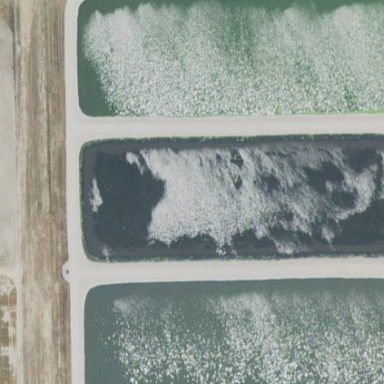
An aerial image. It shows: Sewage reservoir surrounded by water.